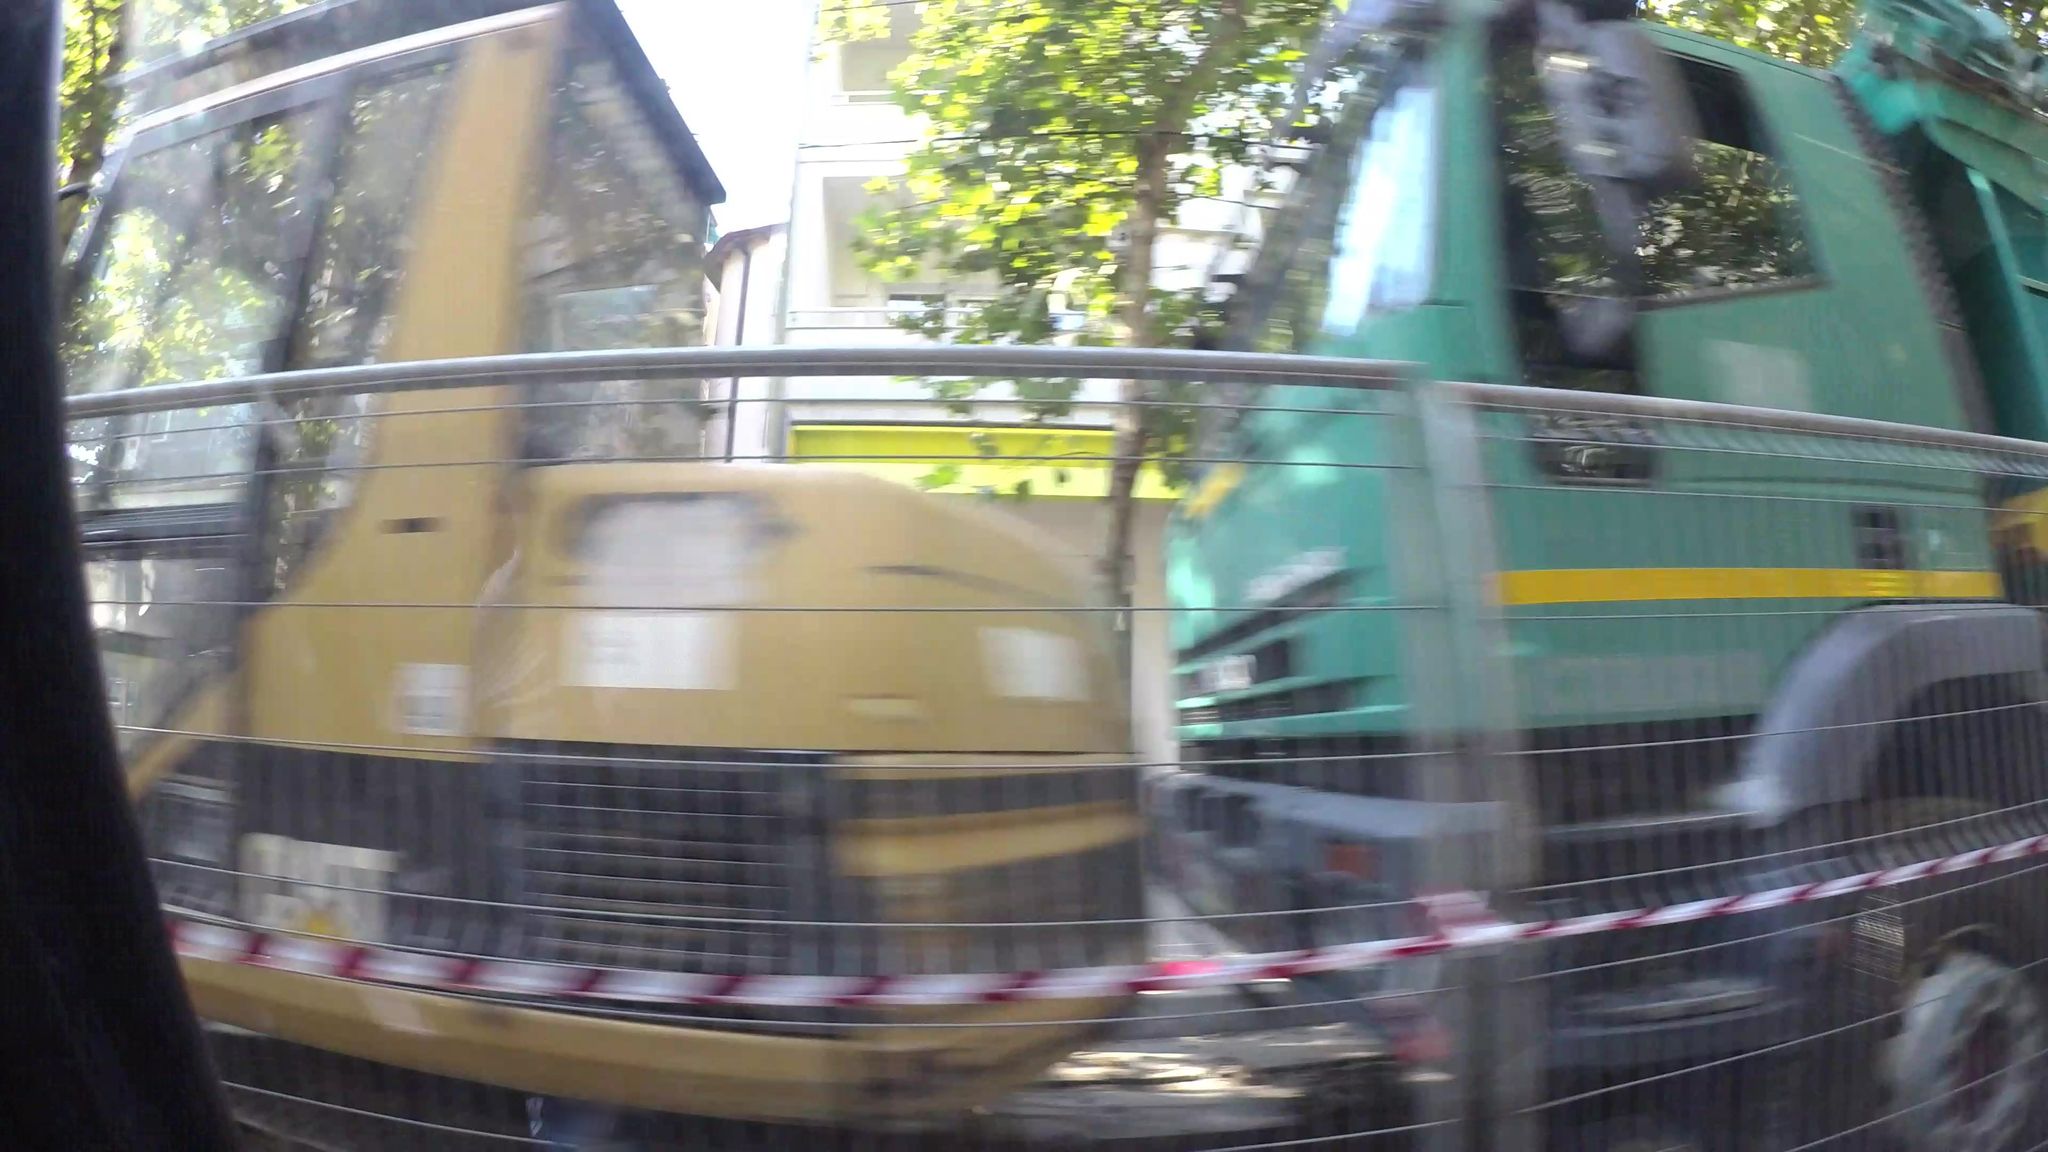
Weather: clear
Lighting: day
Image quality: slightly poor
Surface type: walking surface
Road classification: service, footway, living_street
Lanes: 1
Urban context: urban centre
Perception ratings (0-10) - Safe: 0.1, Lively: 2.14, Beautiful: 6.04, Boring: 6.5, Depressing: 6.98, Wealthy: 3.54